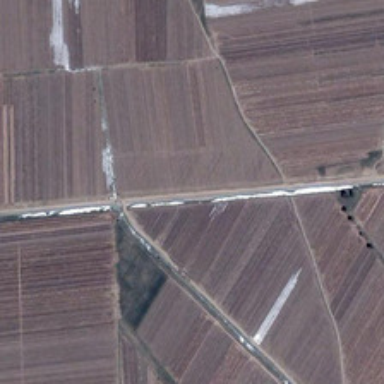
This is a land .